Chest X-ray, PA view. Patient: 37 years old, sex M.
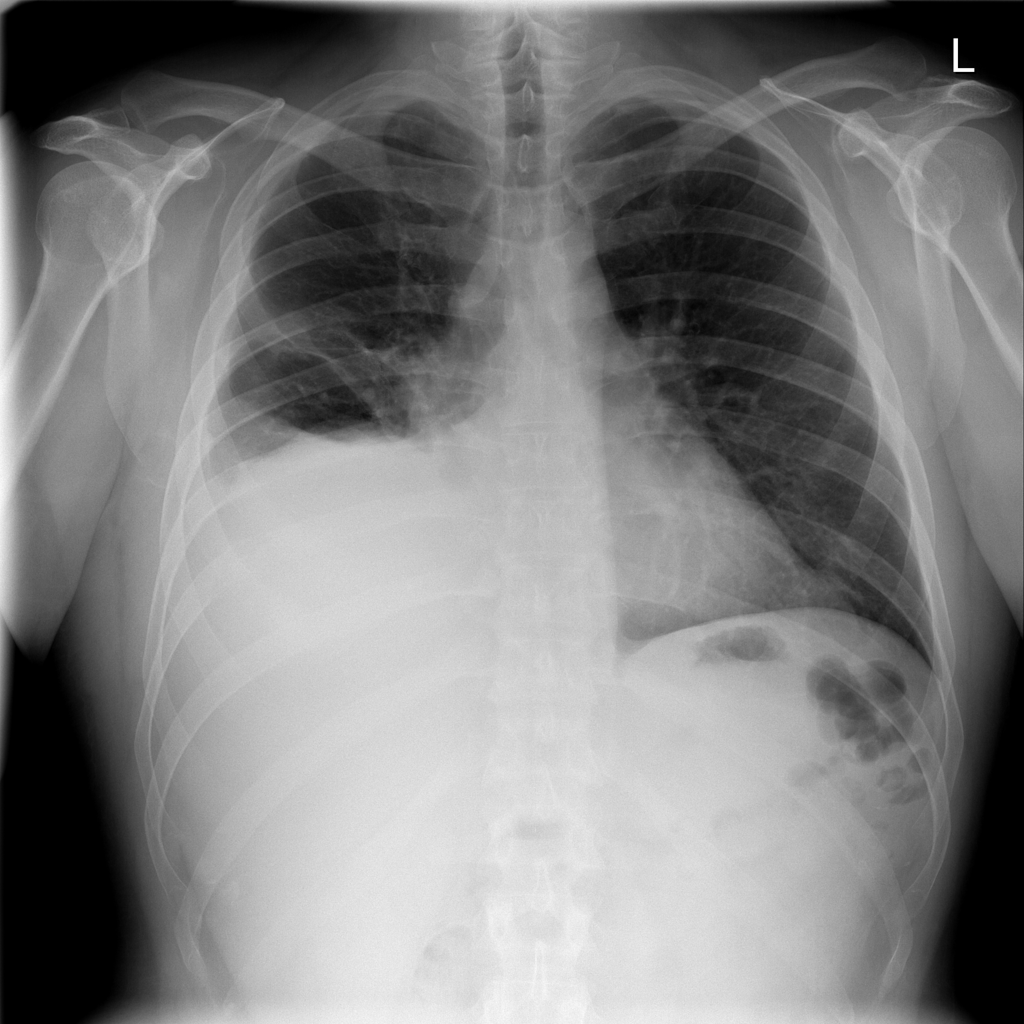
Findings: No Finding